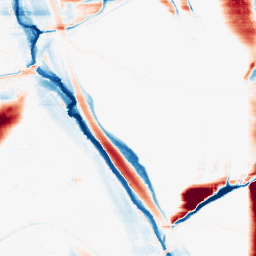
Category: morphological
Decomposition family: morphological_rect
Decomposition parameters: operation: average
width: 50
height: 5
Upsampling method: cubic_catmull_rom
Upsampling parameters: scale: 8
Upsampling scale: 8